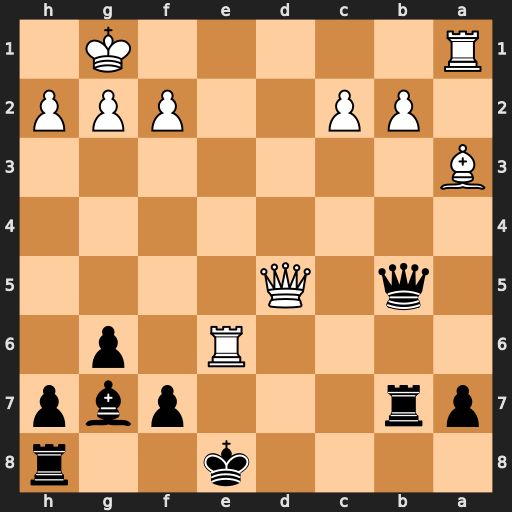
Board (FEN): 4k2r/pr3pbp/4R1p1/1q1Q4/8/B7/1PP2PPP/R5K1
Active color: b
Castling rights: k
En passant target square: -
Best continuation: fxe6 Qxe6+ Kd8 Rd1+ Rd7